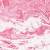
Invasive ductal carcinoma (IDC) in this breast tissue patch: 0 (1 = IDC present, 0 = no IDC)